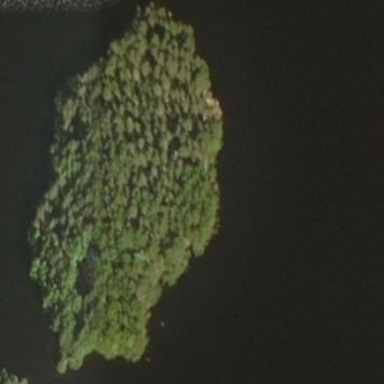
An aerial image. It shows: Island.